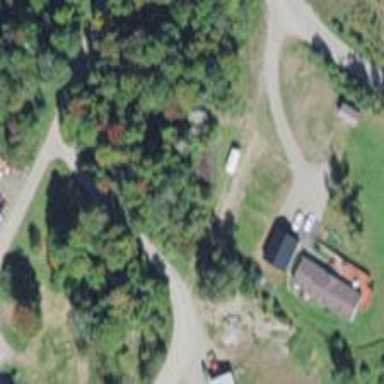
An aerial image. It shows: Driveway.